Question: I am building a web application using ColdFusion and traditional web technologies (html, css and javascript).
I have 2 divs:
Div one contains a table that is updated through Ajax and pulls information from sql server (a list of documents that the user can select one by one).As the user is selecting rows, I want them to be shown in the 2nd div (so the user can see what has been selected).
When a user selects a row I pass the data for that selection to a javascript function that updates the 2nd div with ajax. Obviously with this approach I can only send information for a single row (the one selected).
My doubt is, how can I keep track of all the items selected so the 2nd div can show all of them and not the only one that is being selected? Should I use cookies to save them? What other option I may have? Below an image of the application
Application layout:

Thanks in advance for the help
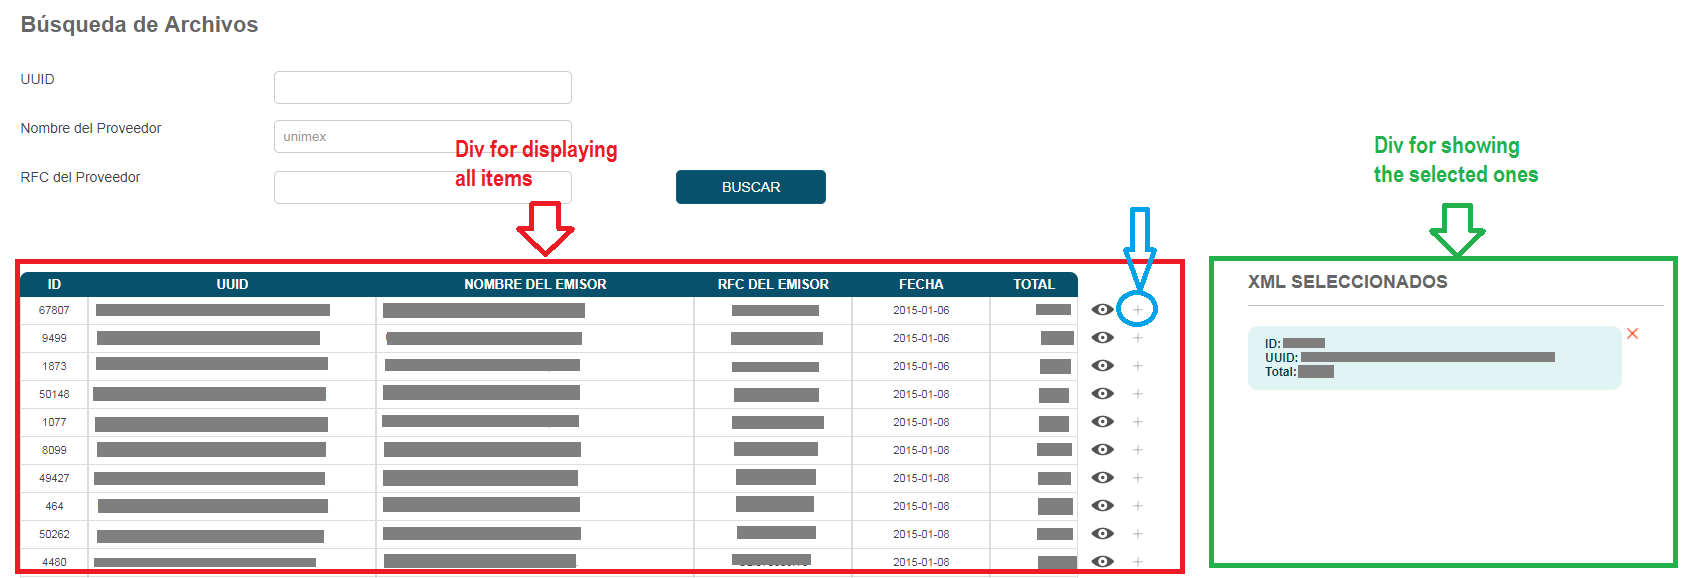
Answer: You have multiple options to save data that it is accessible from your client side application, but it depends on your current architecture. A few that come to mind:
- <URL>
Because you are using the ColdFusion framework, you may be limited in the options. <URL> describes how to add application scoped variables.